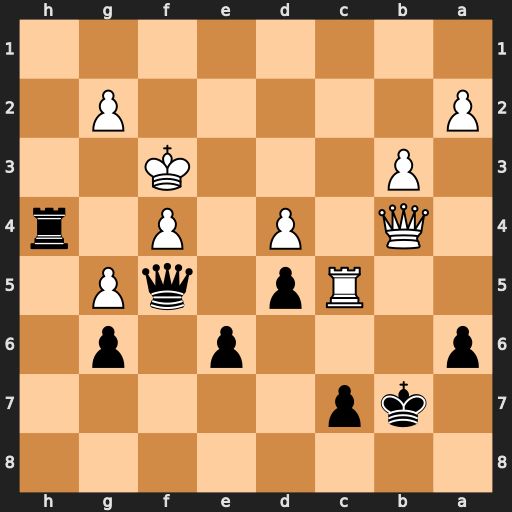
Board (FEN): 8/1kp5/p3p1p1/2Rp1qP1/1Q1P1P1r/1P3K2/P5P1/8
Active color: b
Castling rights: -
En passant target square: -
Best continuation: Ka8 Qd2 Qg4+ Kf2 Rh2